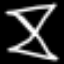
Label: hourglass